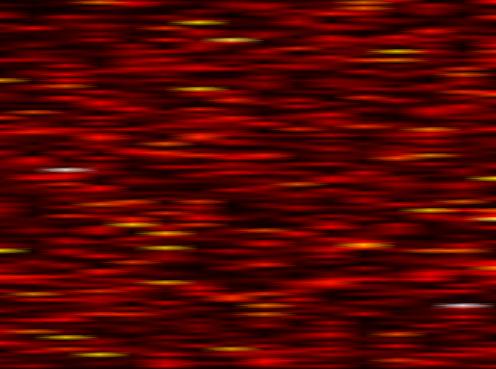
Label: FBMC